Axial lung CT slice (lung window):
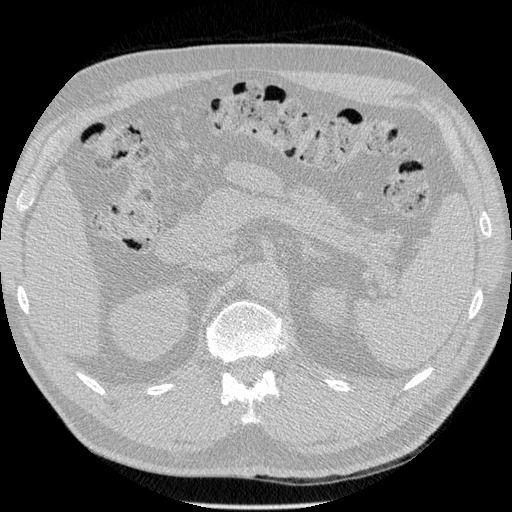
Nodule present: no